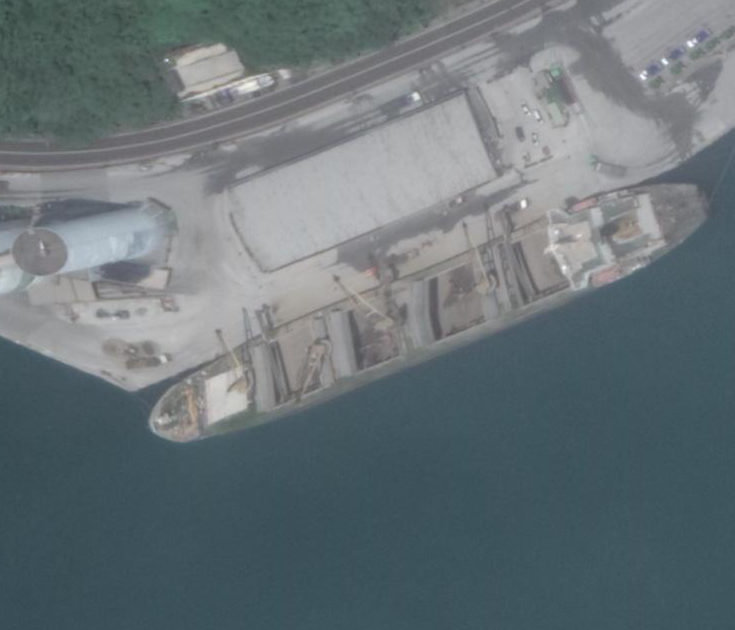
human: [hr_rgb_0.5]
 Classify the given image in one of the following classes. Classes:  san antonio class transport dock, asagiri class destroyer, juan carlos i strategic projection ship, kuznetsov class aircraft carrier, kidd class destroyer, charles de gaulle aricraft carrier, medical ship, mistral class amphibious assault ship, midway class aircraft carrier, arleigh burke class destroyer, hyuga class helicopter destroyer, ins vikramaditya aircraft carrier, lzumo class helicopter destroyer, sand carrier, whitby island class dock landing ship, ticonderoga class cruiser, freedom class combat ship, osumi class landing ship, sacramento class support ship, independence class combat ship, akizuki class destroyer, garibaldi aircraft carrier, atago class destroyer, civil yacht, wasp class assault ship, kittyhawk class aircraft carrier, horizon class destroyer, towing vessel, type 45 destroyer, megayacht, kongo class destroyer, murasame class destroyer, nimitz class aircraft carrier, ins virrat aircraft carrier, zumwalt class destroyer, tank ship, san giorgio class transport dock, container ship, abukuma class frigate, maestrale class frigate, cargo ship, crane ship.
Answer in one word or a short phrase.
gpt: Sand carrier